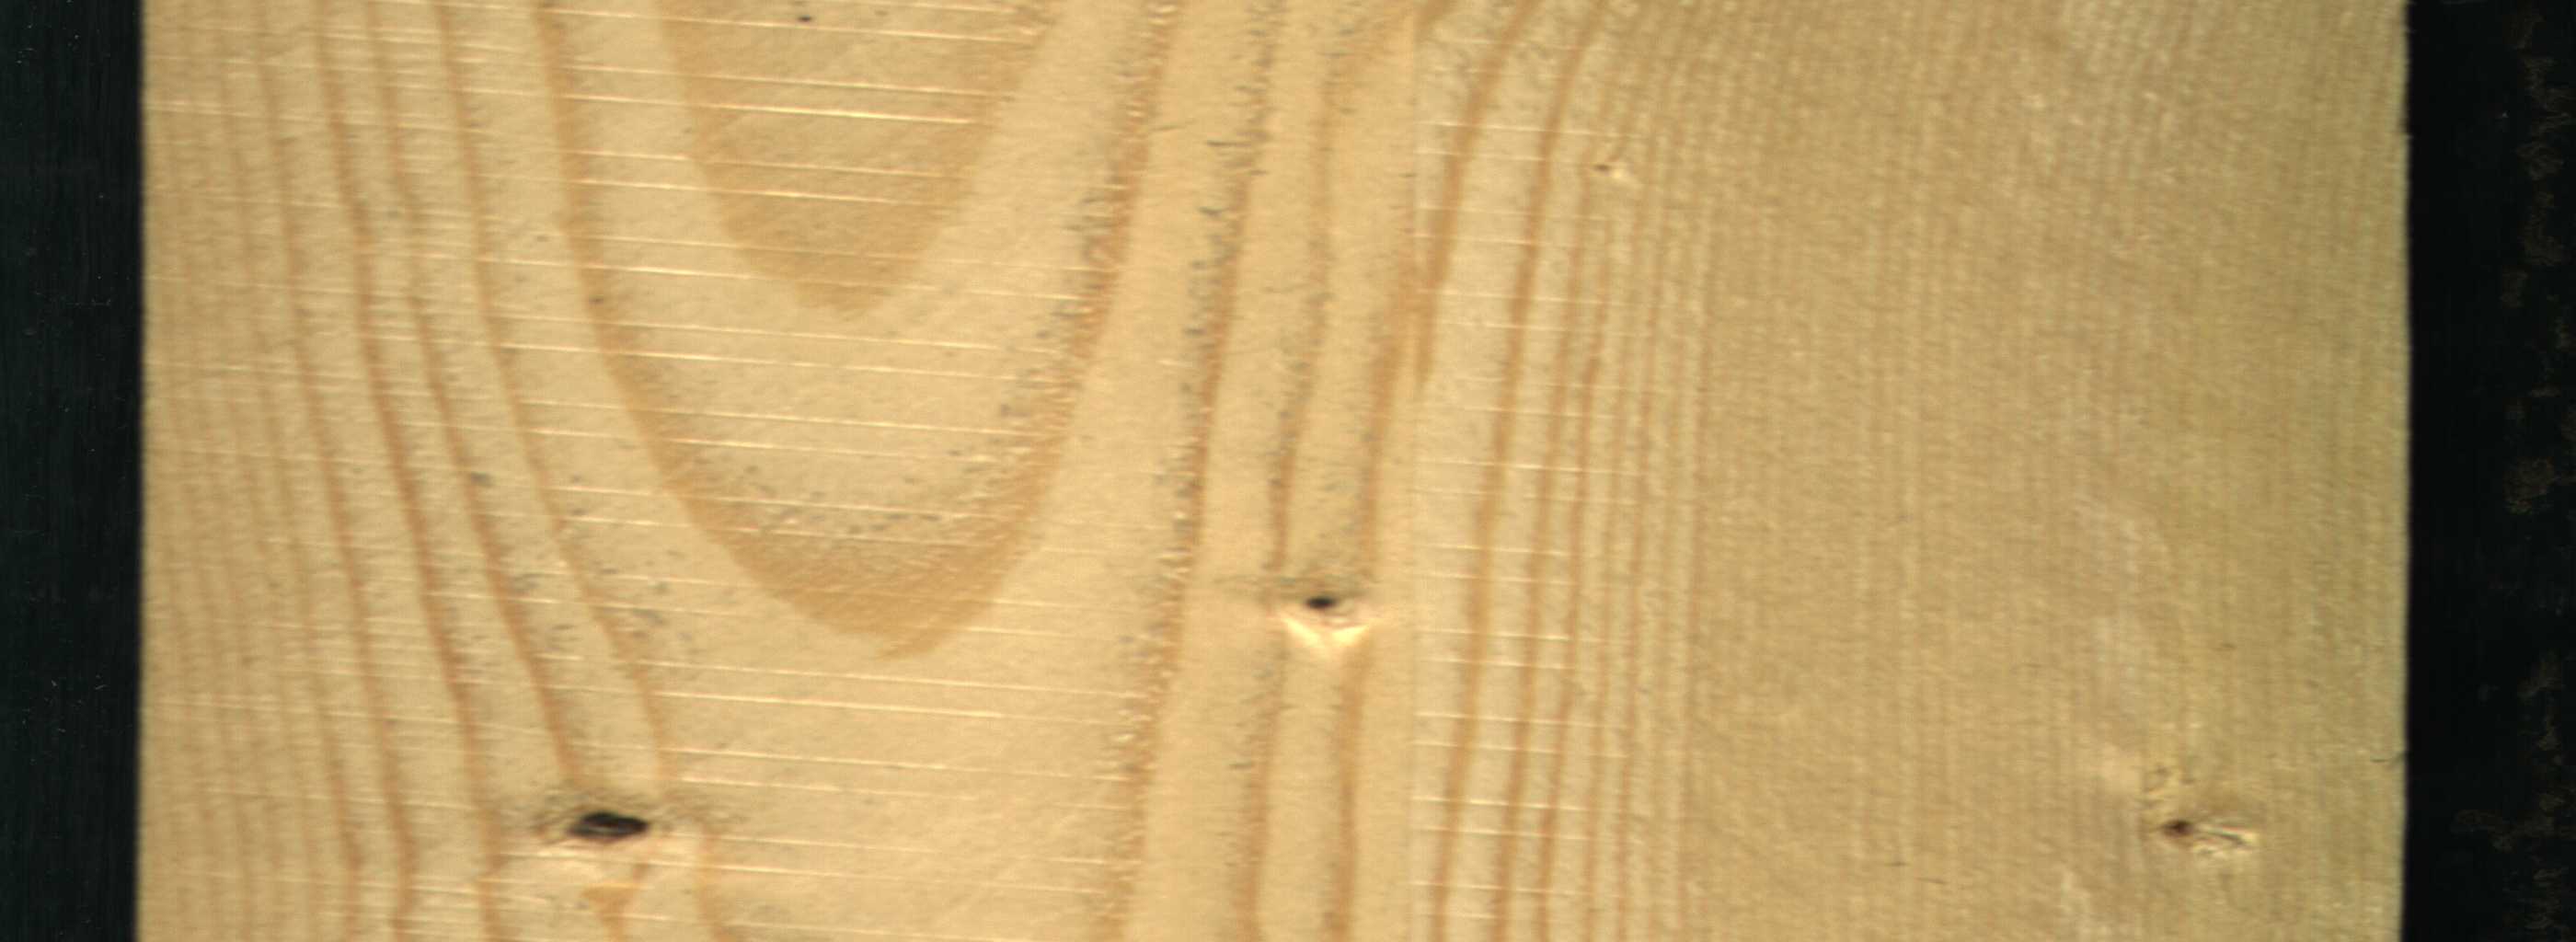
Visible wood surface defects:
Dead_Knot
Live_Knot
Live_Knot